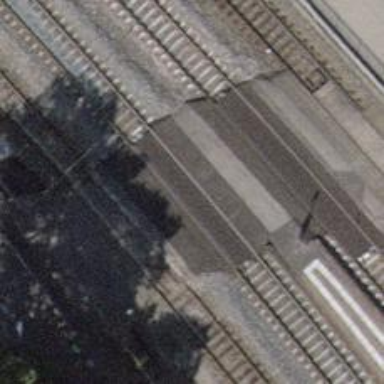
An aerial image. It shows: Railway crossing.